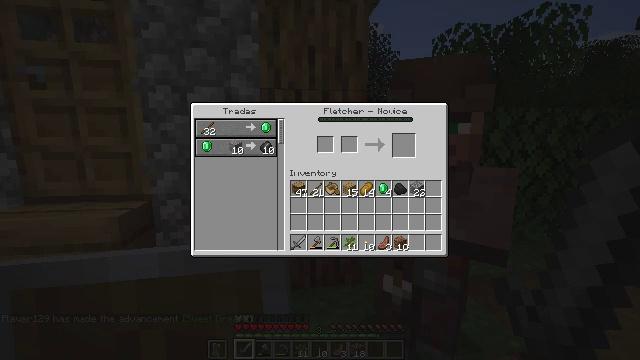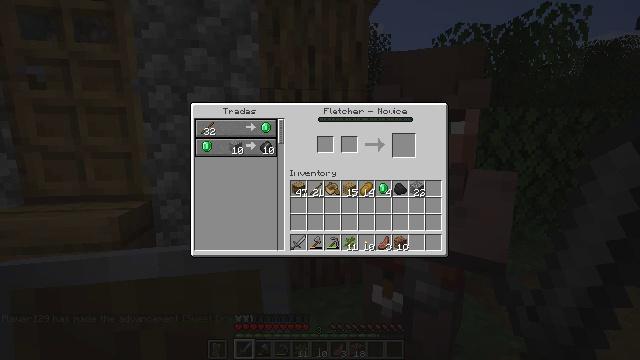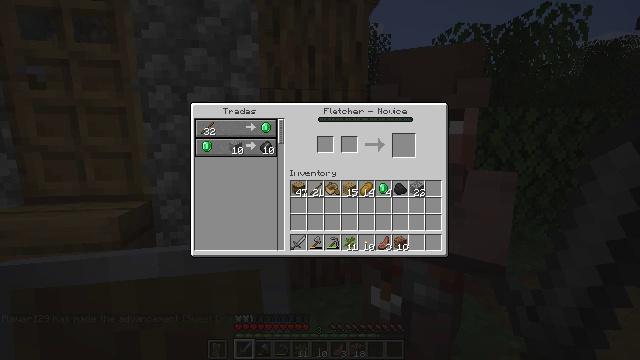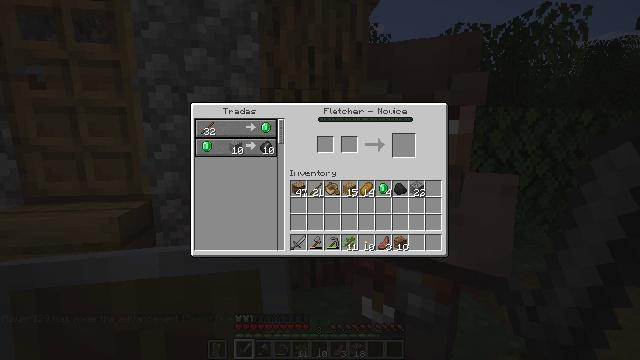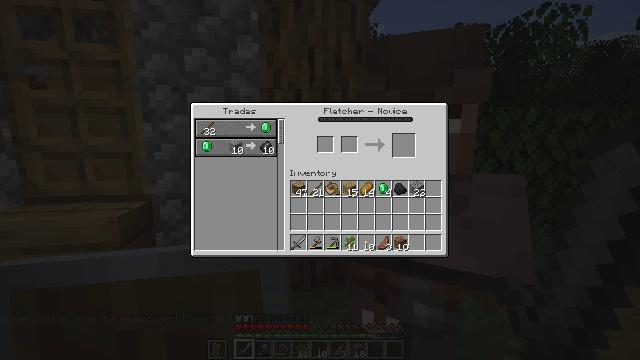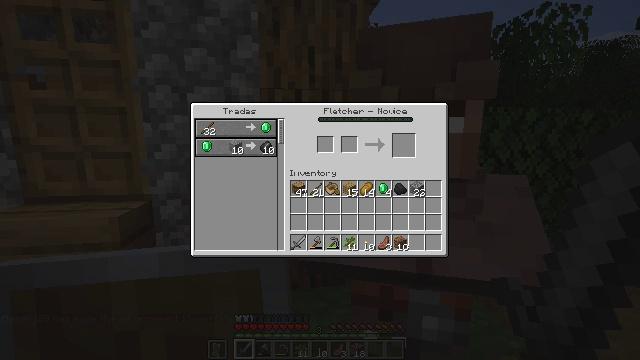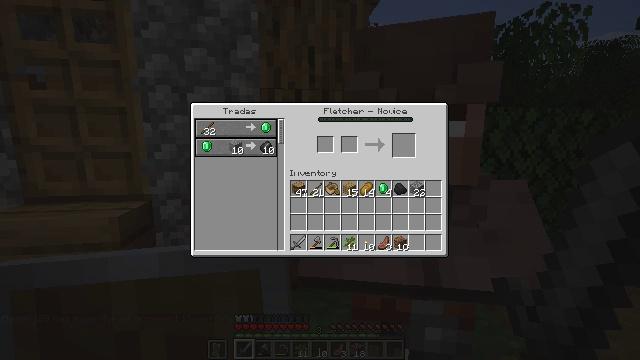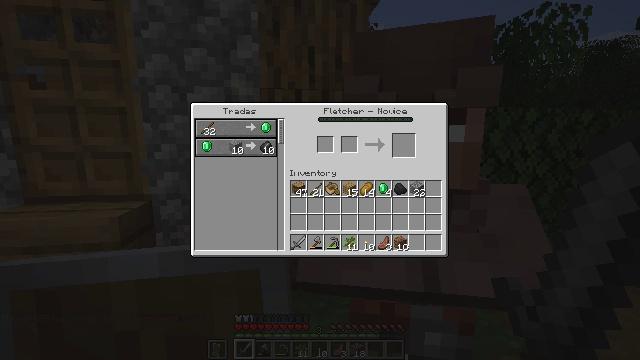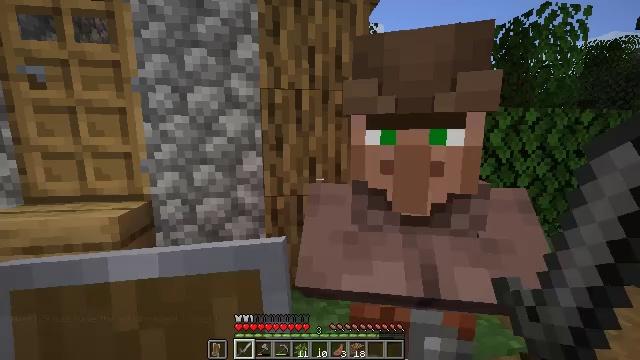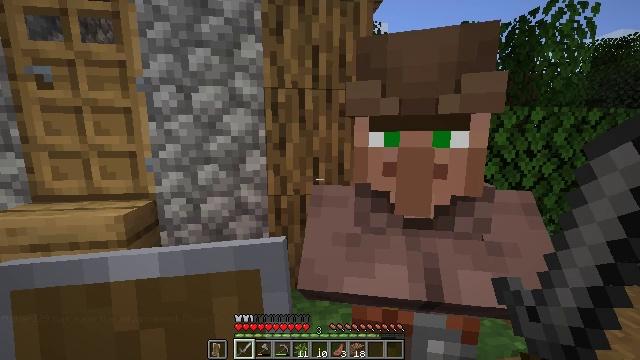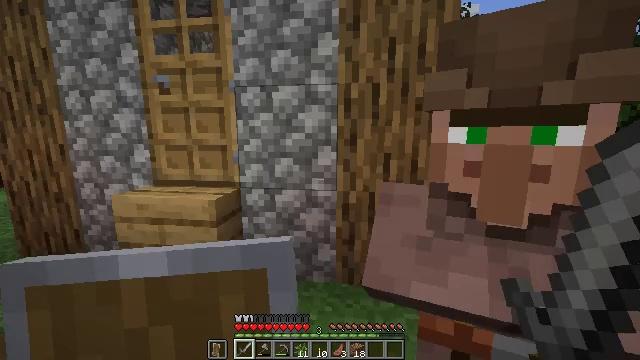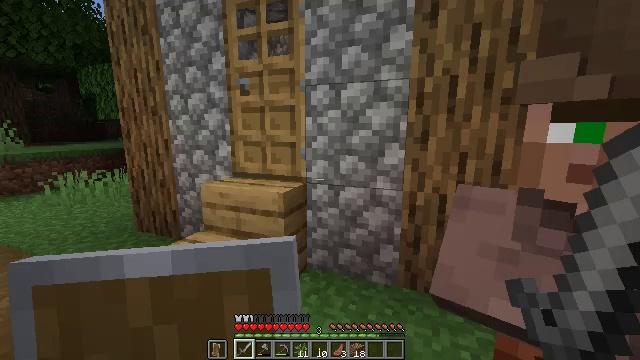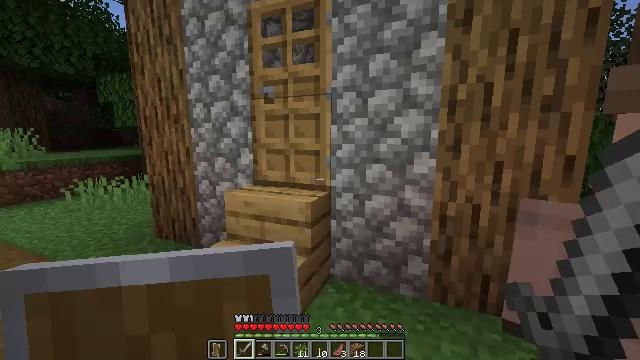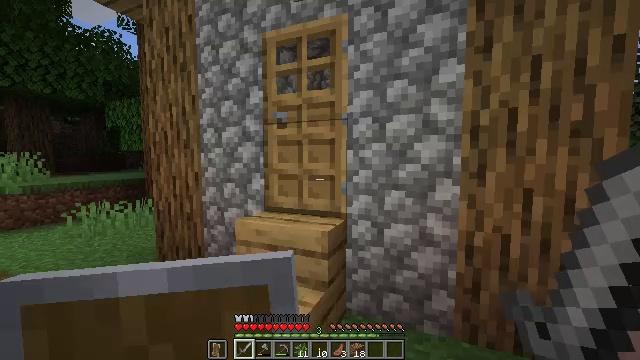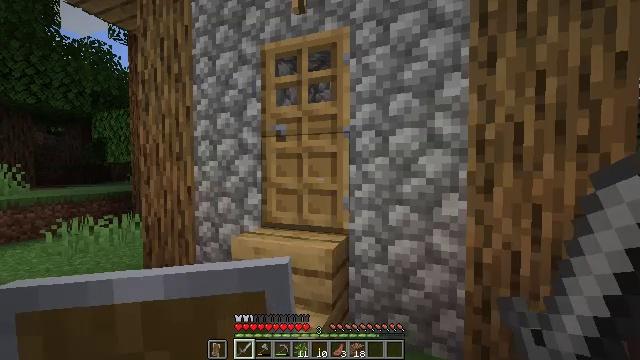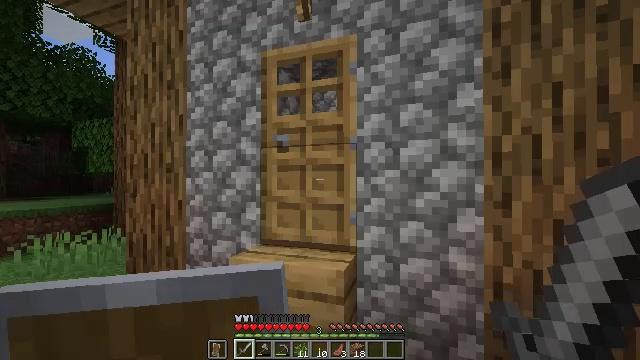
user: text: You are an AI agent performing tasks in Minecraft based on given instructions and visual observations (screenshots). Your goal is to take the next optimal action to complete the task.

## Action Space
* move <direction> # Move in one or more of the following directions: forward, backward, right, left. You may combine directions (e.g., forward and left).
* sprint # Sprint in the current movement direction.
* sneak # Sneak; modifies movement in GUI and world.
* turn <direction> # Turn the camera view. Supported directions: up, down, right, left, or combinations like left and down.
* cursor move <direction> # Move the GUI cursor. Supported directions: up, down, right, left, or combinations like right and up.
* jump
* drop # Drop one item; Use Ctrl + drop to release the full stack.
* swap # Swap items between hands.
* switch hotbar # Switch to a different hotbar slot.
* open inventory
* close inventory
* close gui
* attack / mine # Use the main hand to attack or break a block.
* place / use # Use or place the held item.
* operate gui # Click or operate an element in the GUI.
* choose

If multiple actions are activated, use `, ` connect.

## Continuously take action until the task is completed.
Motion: motion action
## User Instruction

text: Break and collect the fletching table.
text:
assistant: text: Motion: no_op
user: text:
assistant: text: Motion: no_op
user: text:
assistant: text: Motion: no_op
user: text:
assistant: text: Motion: no_op
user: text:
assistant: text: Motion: no_op
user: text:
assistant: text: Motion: no_op
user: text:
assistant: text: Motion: no_op
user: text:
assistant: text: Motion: no_op
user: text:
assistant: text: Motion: no_op
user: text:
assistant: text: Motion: turn left
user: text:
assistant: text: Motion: move left, turn left
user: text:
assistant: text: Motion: move forward and move left, turn left and up
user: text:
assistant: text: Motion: move forward and move left, turn up
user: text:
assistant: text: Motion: move forward and move left, turn right and up
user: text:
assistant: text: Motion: move forward and move left, turn right and up
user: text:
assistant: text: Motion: move forward, turn right and up
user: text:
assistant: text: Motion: move forward, use / place
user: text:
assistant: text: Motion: move forward, use / place
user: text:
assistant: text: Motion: move forward
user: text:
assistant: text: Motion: move forward and move left, turn right and down
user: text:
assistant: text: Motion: move forward and move left, turn right and down
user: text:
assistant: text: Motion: move forward, turn right and down
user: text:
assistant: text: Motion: move forward, turn right and down
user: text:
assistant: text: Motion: move forward
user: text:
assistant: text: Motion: move forward
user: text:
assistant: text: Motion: move forward
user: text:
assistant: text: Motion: move forward
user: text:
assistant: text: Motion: move forward
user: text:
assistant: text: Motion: move forward
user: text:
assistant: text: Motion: move forward